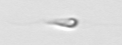
Label: flagellate_morphotype3